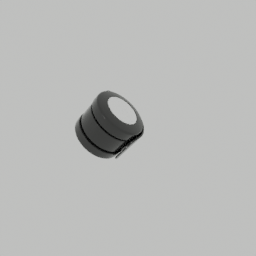
Label: mechanical